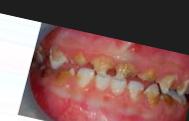
Condition: Caries